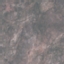
Land use / land cover class: HerbaceousVegetation